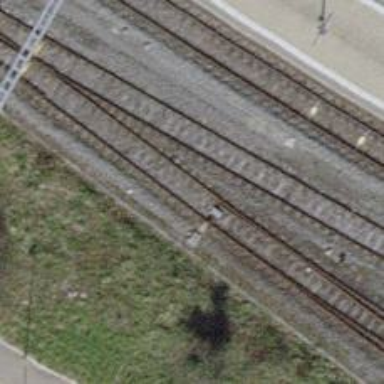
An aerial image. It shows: Railway switch.